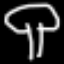
Label: mushroom